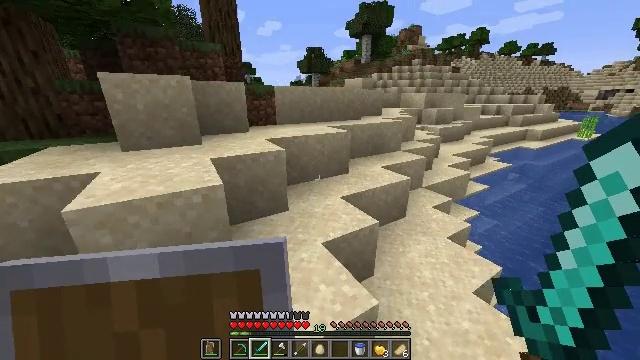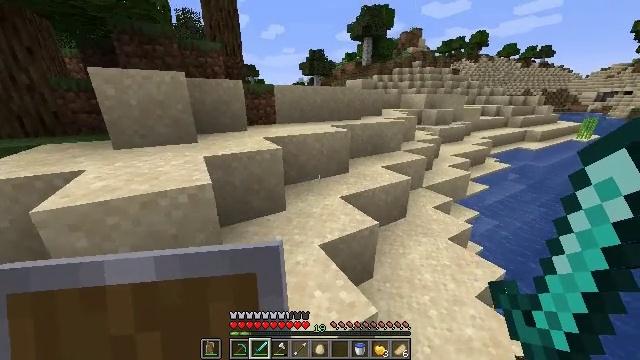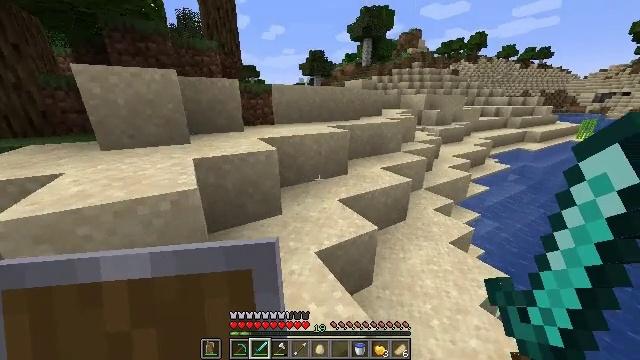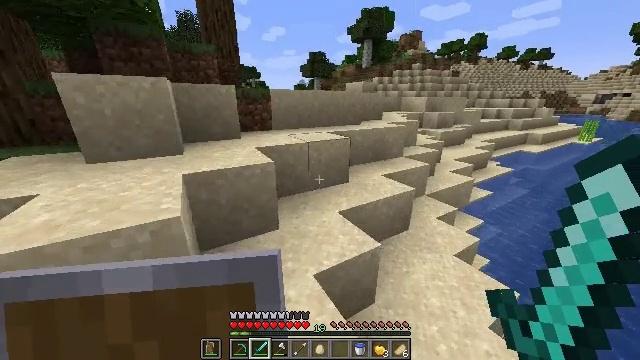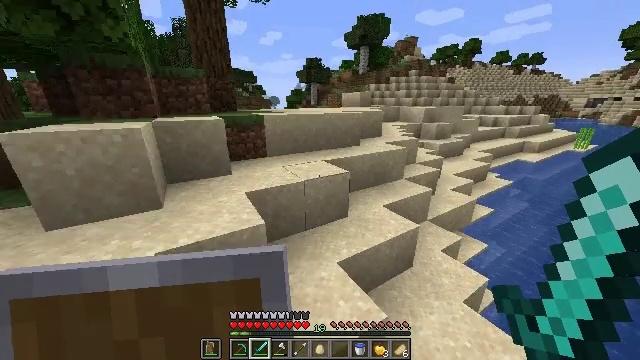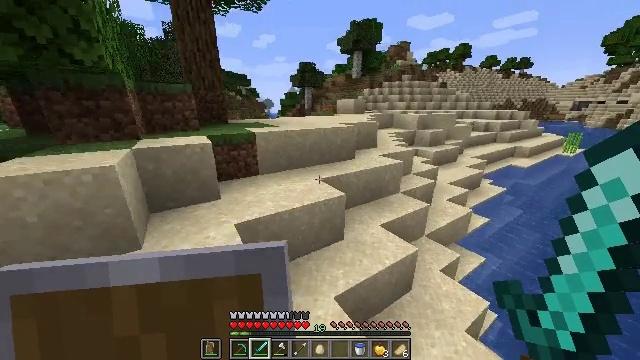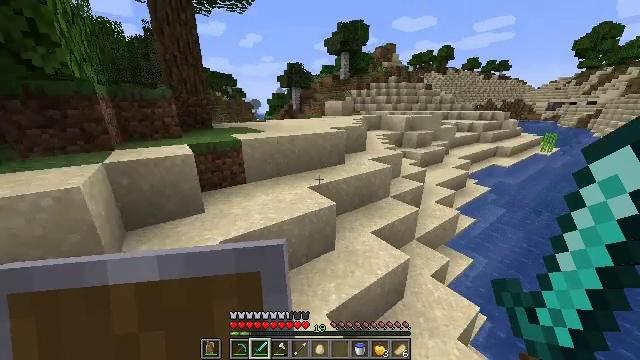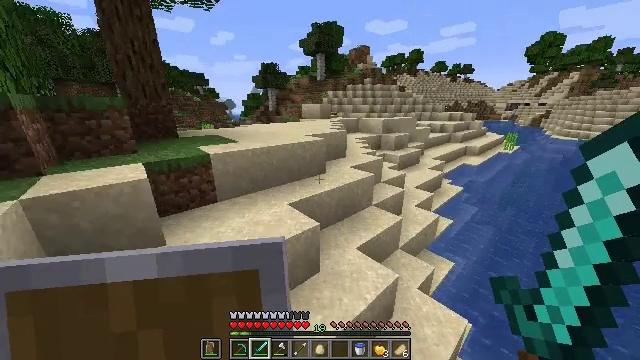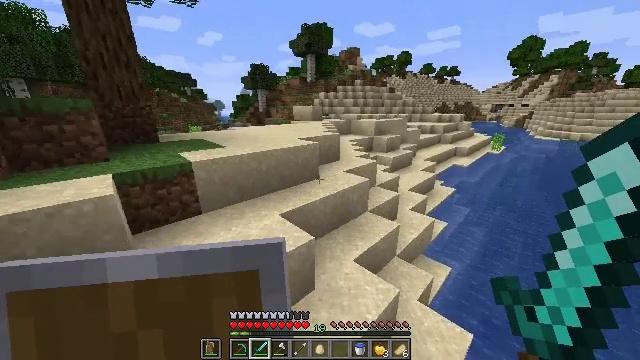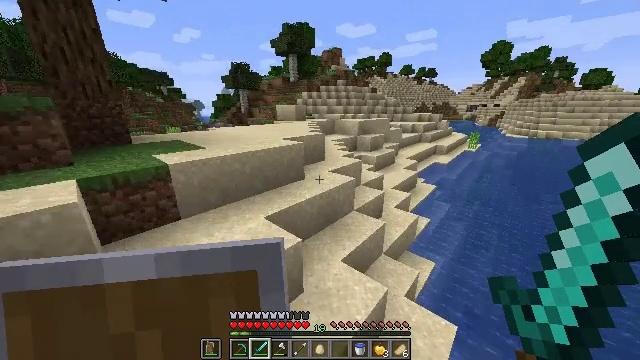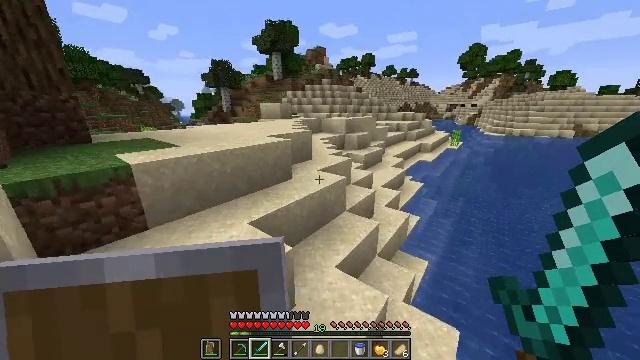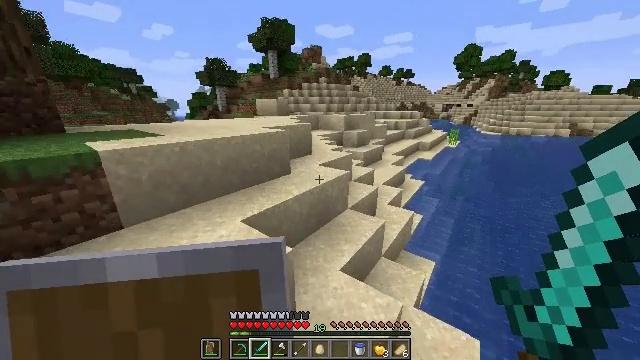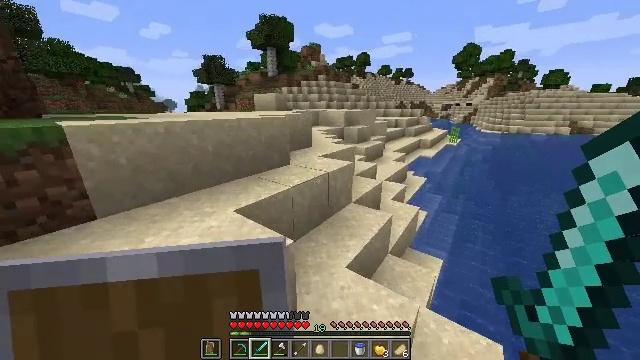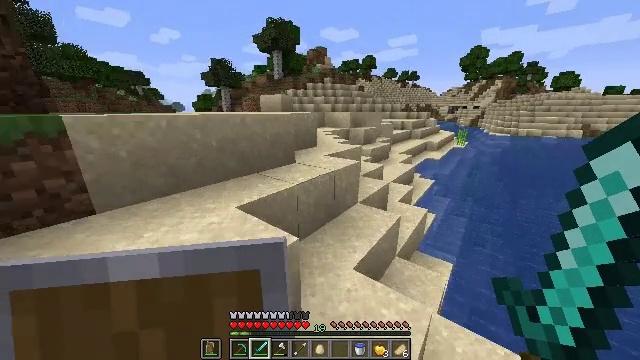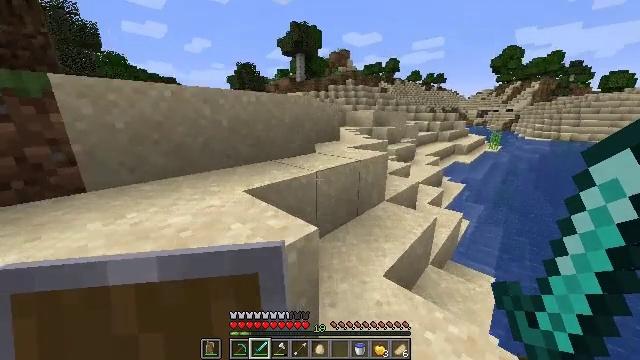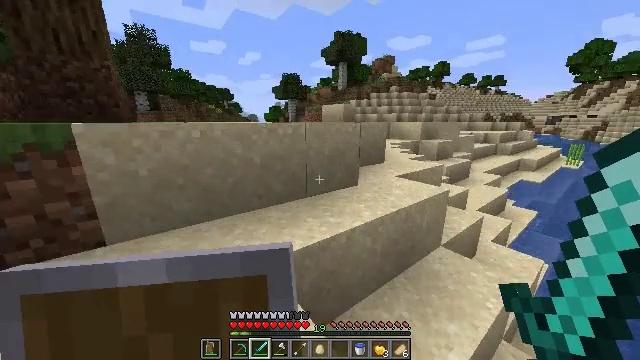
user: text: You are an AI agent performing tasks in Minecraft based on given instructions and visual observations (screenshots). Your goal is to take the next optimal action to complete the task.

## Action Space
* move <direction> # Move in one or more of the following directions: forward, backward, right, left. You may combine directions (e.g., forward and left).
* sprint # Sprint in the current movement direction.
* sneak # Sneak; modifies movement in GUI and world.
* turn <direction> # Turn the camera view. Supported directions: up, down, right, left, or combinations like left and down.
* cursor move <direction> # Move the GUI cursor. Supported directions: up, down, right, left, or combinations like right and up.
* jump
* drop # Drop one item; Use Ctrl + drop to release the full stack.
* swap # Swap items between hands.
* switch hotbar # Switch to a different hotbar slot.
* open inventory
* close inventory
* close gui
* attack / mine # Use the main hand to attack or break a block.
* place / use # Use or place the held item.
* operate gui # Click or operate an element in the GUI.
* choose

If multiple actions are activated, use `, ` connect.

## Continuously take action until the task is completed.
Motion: motion action
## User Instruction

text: Dig up some sand.
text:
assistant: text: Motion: move forward, sprint, jump
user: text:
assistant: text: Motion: move forward, sprint, jump
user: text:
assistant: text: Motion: move forward, sprint, jump
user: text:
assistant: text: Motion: move forward, sprint, jump
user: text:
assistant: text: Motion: move forward, sprint, turn right, jump
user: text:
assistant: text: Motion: move forward, sprint, turn right, jump
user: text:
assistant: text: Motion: move forward, sprint, turn right, jump
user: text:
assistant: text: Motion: move forward, sprint, turn right, jump
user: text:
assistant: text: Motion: move forward, sprint, turn right, jump
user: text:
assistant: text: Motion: move forward, sprint, turn right
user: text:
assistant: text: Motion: move forward, sprint
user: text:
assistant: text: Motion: move forward, sprint
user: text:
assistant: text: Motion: move forward, sprint, turn left, jump
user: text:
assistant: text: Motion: move forward, sprint, turn left and up, jump
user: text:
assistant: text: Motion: move forward, sprint, turn left and up, jump
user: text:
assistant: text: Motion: move forward, sprint, turn left, jump
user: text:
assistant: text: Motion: move forward, sprint, turn left, jump
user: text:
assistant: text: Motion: move forward, sprint, turn left, jump
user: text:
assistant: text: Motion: move forward, sprint, jump
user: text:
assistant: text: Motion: move forward and move left, sprint, jump
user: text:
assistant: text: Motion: move forward and move left, sprint, jump
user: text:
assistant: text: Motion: move forward and move left, sprint, turn right, jump
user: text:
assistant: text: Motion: move forward and move left, sprint, turn right, jump
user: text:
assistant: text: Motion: move forward and move left, sprint, turn right, jump
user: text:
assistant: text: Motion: move forward and move left, sprint, turn right, jump
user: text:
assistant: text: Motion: move forward and move left, sprint, turn right, jump
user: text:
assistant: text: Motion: move forward, sprint, turn right, jump
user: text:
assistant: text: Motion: move forward, sprint, turn right, jump
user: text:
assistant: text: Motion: move forward, sprint, turn right, jump
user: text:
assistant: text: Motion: move forward, sprint, turn right, jump